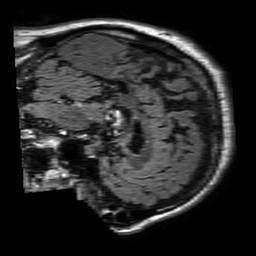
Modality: FLAIR
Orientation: sagittal
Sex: male
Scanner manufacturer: philips
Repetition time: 11 s
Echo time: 0.125 s